Question: I'm trying to create a module ('project_photo') for uploading photos related to customer projects with a button next to "Documents":

Since I need the photo count for each project, I'm inheriting the 'project.project' module so I can add the 'photo_count' function field. Something like this:
'''
# -*- encoding: utf-8 -*-
from openerp.osv import fields, osv
from openerp.tools.translate import _
class my_project(osv.osv):
def _get_attached_photos(self, cr, uid, ids, field_name, arg, context):
res = {}
project_photos = self.pool.get('project.photo')
for id in ids:
photo = project_photos.search(cr, uid, [('project_id', '=', id)], context=context, count=True)
res[id] = photo or 0
return res
def photo_tree_view(self, cr, uid, ids, context):
photo_ids = self.pool.get('project.photo').search(cr, uid, [('project_id', 'in', ids)])
domain = [
'|',
'&', ('res_model', '=', 'project.project'), ('res_id', 'in', ids),
'&', ('res_model', '=', 'project.photo'), ('res_id', 'in', photo_ids)
]
res_id = ids and ids[0] or False
return {
'name': _('Photos'),
'domain': domain,
'res_model': 'ir.attachment',
'type': 'ir.actions.act_window',
'view_id': False,
'view_mode': 'kanban,tree,form',
'view_type': 'form',
'limit': 80,
'context': "{'default_res_model': '%s','default_res_id': %d}" % (self._name, res_id)
}
_name = 'project.project'
_inherit = 'project.project'
_columns = {
'photo_count': fields.function(
_get_attached_photos, string='Number of photos attached', type='integer'
),
}
my_project()
class project_photo(osv.osv):
_name = 'project.photo'
_columns = {
'project_id': fields.many2one(
'project.project',
'Project',
ondelete='cascade'
),
'photo': fields.binary('Photo'),
}
project_photo()
'''
My view is inheriting 'project.edit_project' and I'm placing my button after the 'doc_count' button:
'''
<?xml version="1.0" encoding="utf-8"?>
<openerp>
<data>
<record id="project_photos" model="ir.ui.view">
<field name="name">project.project.form</field>
<field name="model">project.project</field>
<field name="inherit_id" ref="project.edit_project" />
<field name="arch" type="xml">
<field name="doc_count" position="after">
<button class="oe_inline oe_stat_button" name="photo_tree_view" type="object" icon="fa-picture-o">
<field string="Photos" name="photo_count" widget="statinfo" />
</button>
</field>
</field>
</record>
</data>
</openerp>
'''
I'm getting this error when trying to install the module:
'''
...
ParseError: "ValidateError
Field(s) 'arch' failed against a constraint: Invalid view definition
Error details:
Field 'photo_count' does not exist
...
'''
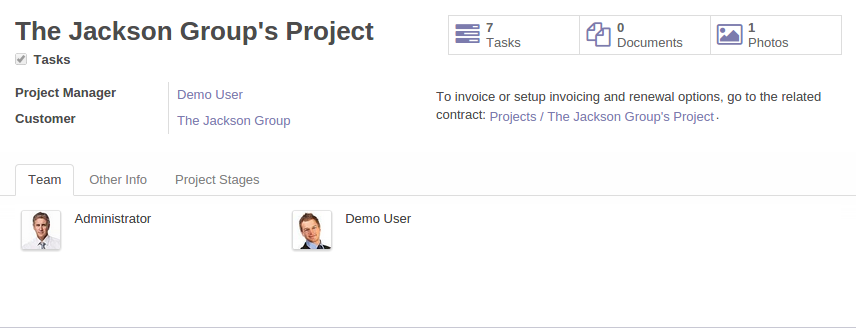
Answer: You should use button name for positioning rather than field name=doc_count. Try out the following code:
'''
<button name='attachment_tree_view' position='after'>
<button class="oe_inline oe_stat_button" name="photo_tree_view" type="object" icon="fa-picture-o">
<field string="Photos" name="photo_count" widget="statinfo" />
</button>
'''
I hope this helps you out.
Thanks And Regards